Interaction volume radius: 5 \u00c5
Interaction volume height: 10 \u00c5
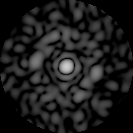
Disorder parameter: 0.8756